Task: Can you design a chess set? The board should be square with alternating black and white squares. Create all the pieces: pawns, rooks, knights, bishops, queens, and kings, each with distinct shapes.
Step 4099:
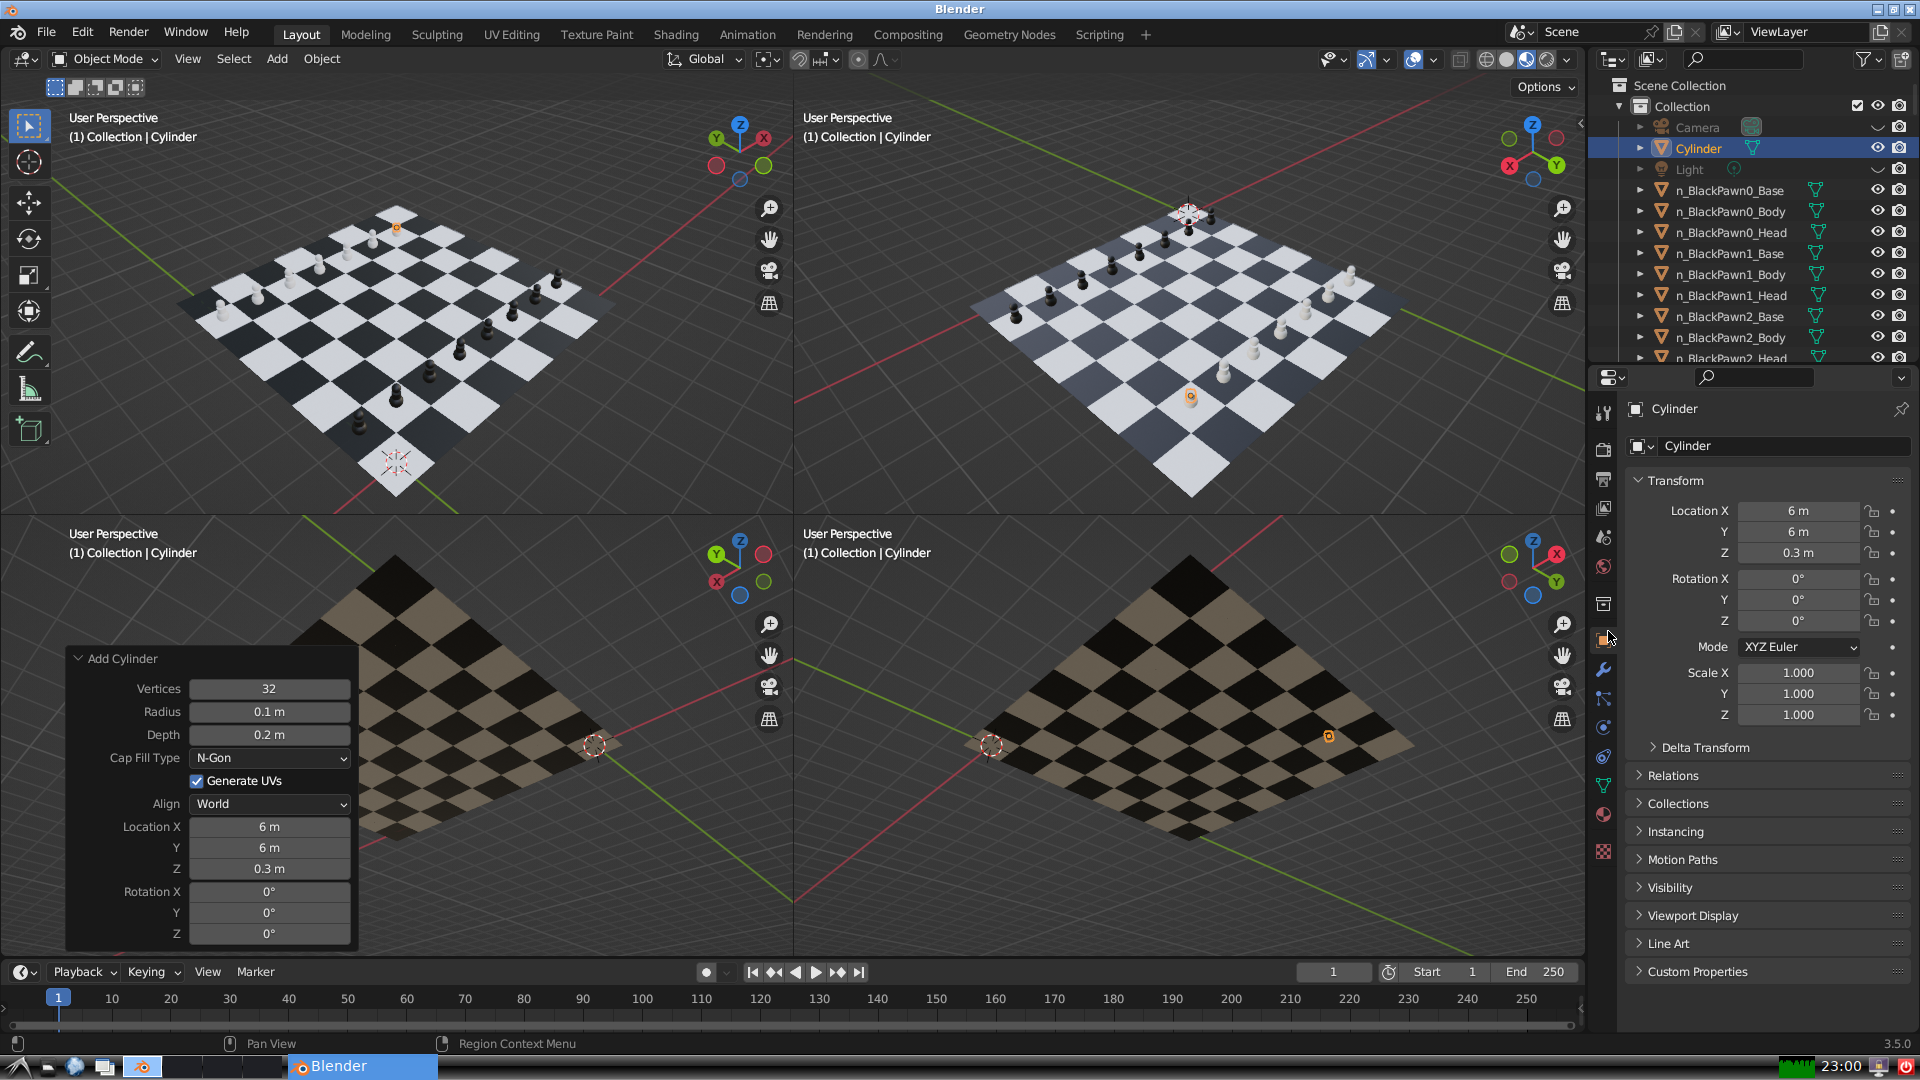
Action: {"mouse_move": [1732, 445]}